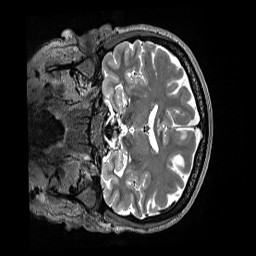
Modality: T2w
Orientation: coronal
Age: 55
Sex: female
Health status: ill
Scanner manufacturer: siemens
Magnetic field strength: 3 T
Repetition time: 3.2 s
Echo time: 0.564 s